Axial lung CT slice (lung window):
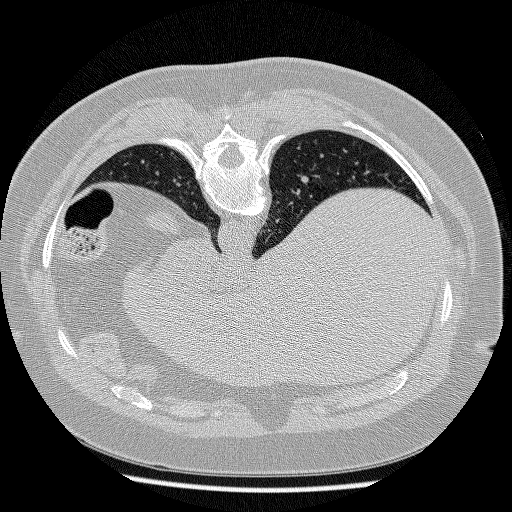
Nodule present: no